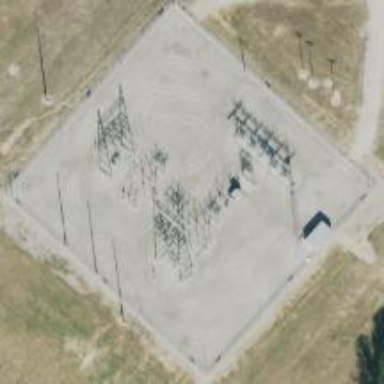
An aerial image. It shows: Outdoor distribution-level power substation enclosed by fence.